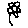
Label: flower